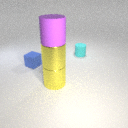
large yellow metal cylinder below large purple rubber cylinder